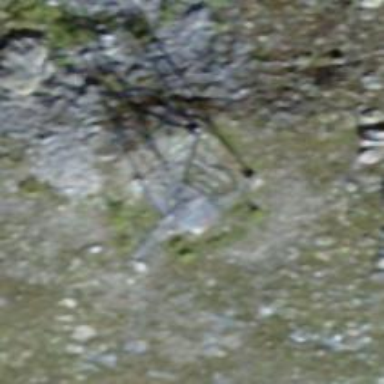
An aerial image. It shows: Pylon used for aerialway.